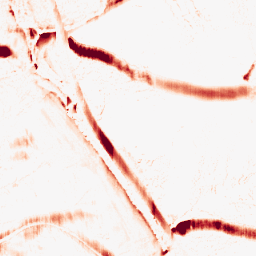
Category: morphological
Decomposition family: morphological_ellipse
Decomposition parameters: operation: opening
width: 20
height: 5
Upsampling method: bilinear
Upsampling parameters: scale: 8
Upsampling scale: 8